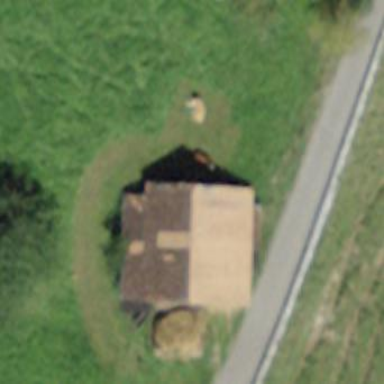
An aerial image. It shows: Rural barn.